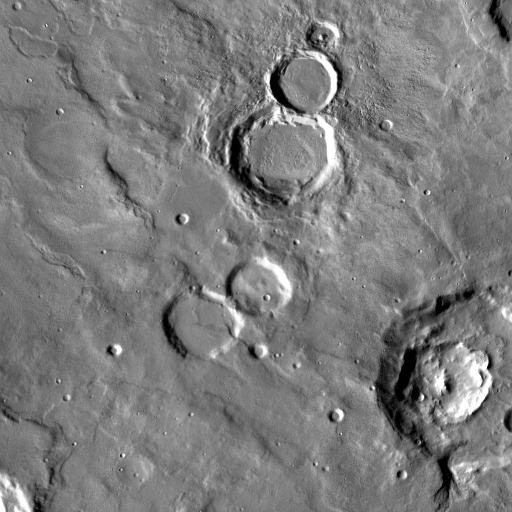
Crater classes present: Background, Other, Layered, Buried